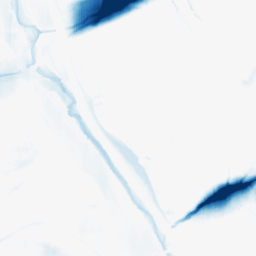
Category: morphological
Decomposition family: morphological_ellipse
Decomposition parameters: operation: closing
width: 50
height: 10
Upsampling method: bicubic
Upsampling parameters: scale: 4
Upsampling scale: 4